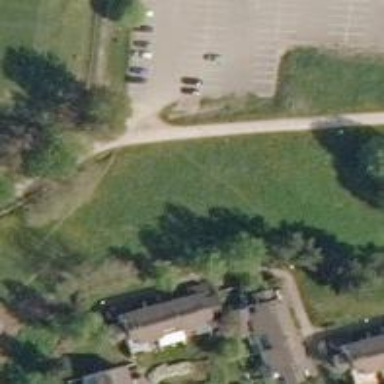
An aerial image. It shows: Path.